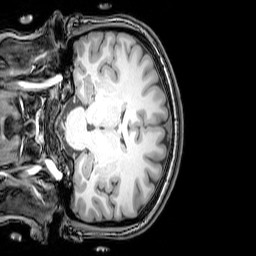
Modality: T1w
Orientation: coronal
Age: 24
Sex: female
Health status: healthy
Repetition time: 0.081 s
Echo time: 0.037 s